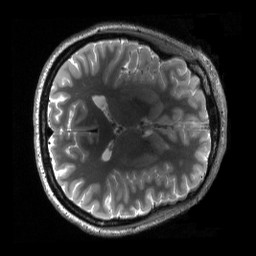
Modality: T2w
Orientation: axial
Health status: healthy
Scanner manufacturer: siemens
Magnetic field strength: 3 T
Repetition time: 3.2 s
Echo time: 0.563 s